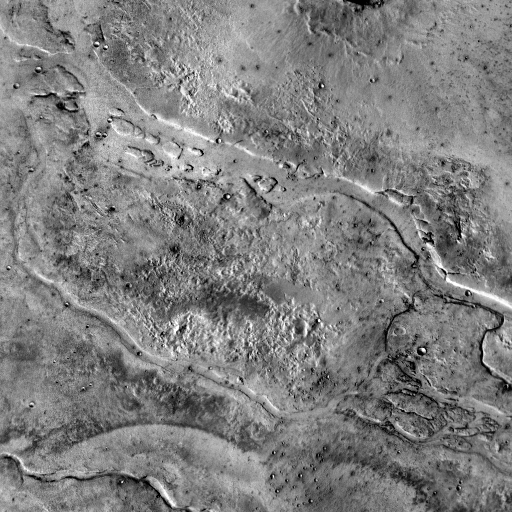
Crater classes present: Background, Other, Buried